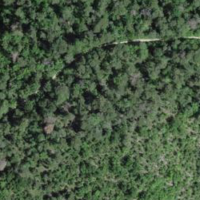
EUNIS habitat code: 44
Species observed at this site:
Polyommatus icarus
Sympecma fusca